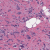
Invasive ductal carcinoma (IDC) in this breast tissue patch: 1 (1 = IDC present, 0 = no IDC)